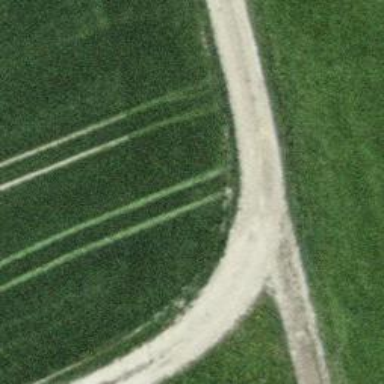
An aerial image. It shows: Agricultural vehicle track with grade2 tracktype.